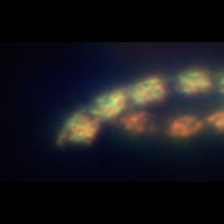
Taxon: Eucampia
Group: Diatoms